Question: I've been trying to install Sencha Touch 2 on my mac but without any success.
Initially I -
1. Downloaded the latest Sencha SDK and it created a touch-2.1.1 folder.
2. Downloaded and installed latest Sencha SDK tools 2.0.0 - Beta 3.
3. Downloaded and installed latest Sencha Cmd 3.1.0.256 for mac in the default path it was showing i.e. Users/[User-name]/bin
After this I navigated to the touch-2.1.1 folder in the terminal and typed "sencha" to check if it was working. I got the following error -
> [WARN] The current working directory
(/Users/administrator/Desktop/tushar/Hybrid-ness/touch-2.1.1) is not a
recognized Sencha SDK or application folder. Running in backwards
compatible mode.Sencha Command v2.0.0 Beta 3 Copyright (c) 2012 Sencha Inc.usage: sencha COMMAND [ARGS]The available commands are: build build a JSB project create
bootstrapdata generate boostrap data create jsb generate a
minimal JSB project for an app create locale generate a template
locale file from source create manifest generate classes manifest
package package your Touch web app into a native bundle slice
theme slice a custom theme's images for IESee 'sencha help COMMAND' for more information on a specific command.
After this I googled around and found that ONLY Sencha Cmd is needed and not Sencha SDK Tools. So I deleted the Sencha SDK Tools from /Applications
I navigated to /Users/administrator/bin/Sencha/Cmd/3.1.0.256 and gave the command -
> ./sencha generate app Myapp ../MyAPp
And i was punished with

After that I've been trying different solutions like one mentioned <URL>, but its still not working.
Can anyone help pls.
I've removed Sencha SDK tools but i'm still getting the folder reference when i do .
> /Applications/SenchaSDKTools-2.0.0-beta3:/usr/bin:/bin:/usr/sbin:/sbin:/usr/local/bin:/usr/X11/bin
I did , and checked the $PATH again then sdk tools were removed. I closed the terminal, reopened it and gave echo $PATH...this time again I could see the SDK tools path in the $PATH.
What exactly happened here???
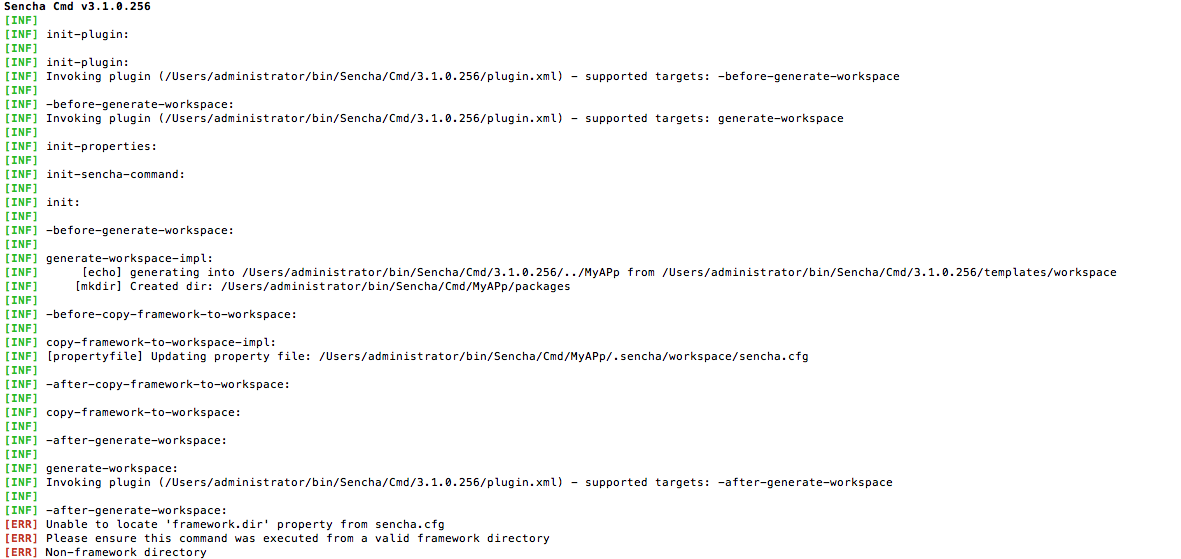
Answer: Try this
1. Install Sencha SDK tools 2.0.0 - Beta 3
2. Uninstall the tools in a clean way by running /Applications/SenchaSDKTools-2.0.0-beta3/uninstall
3. close and reopen shell and try the sencha command again